Aerial crown-view tile of a tropical tree (Barro Colorado Island, Panama), acquired 20250414:
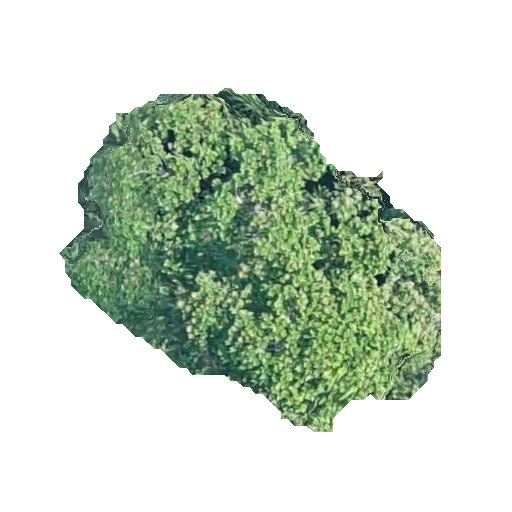
Species: Anacardium excelsum
GBIF accepted scientific name: Anacardium excelsum
Crown area: 127.522 m²